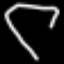
Label: diamond